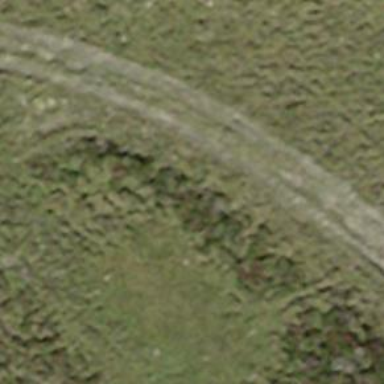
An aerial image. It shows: Path.